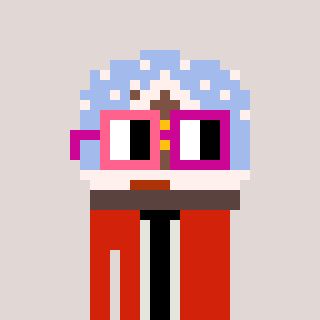
a pixel art character with square pink and red glasses, a snow globe-shaped head and a red-colored body on a warm background